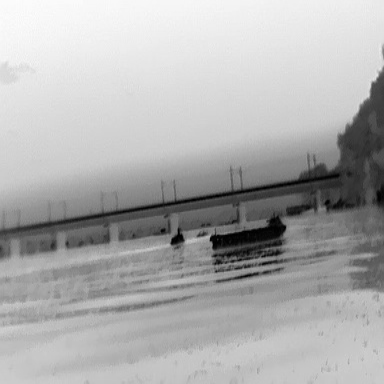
There is a warship in the infrared image.